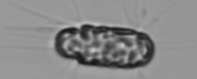
Label: Corethron_hystrix